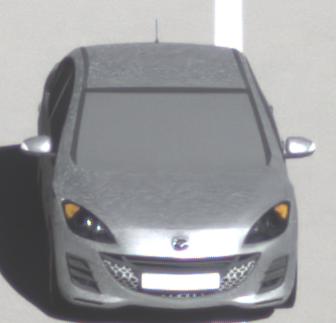
Make: Mazda
Model: 3 1.6
Detailed model: 3 (BL)
Model produced from: 2009/05
Model produced until: 2010/12
Doors: 5
Color: white
Road condition: dry road
Daytime: morning or afternoon
Contrast: high contrast